Question: Schema:

- - -
Person and Account records are written to databse. Now, i have to link both together. Best practice?
As to the answers, the only way to do that, is to link Accounts with matching a person through special code. Hibernate isn't able to do that.
On the first glance, this seems to be an easy task, but let me explain you the situation:
I have data copies of CSV files from accounts and person. 'Person - Account a related via a 1:n relationship.' I want to import these entities into a 'mysql' database with the help of hibernate. The problem is that the foreign key relationships between Person and Account are only known at runtime. That means, i cannot just write:
'''
// ...
@ManyToOne
@JoinColumn(name = "person_id")
public Person getPerson() {
return person;
}
// ...
'''
Account records are composed of different attribute fields, dependent from the sort of account (SAP accounts have different attributes than AD accounts for instance).
The connection between 'ADSAccount' and Person is done via the attributes 'ADSAccount.SAMAccountName' und 'Person.CentralAccount'. For SAP accounts, the connecting attributes are 'SAPAccount.accn't and 'Person.CentralSAPAccount'. That means, the connecting attributes vary from account type to account type. This said, i have a big problem. How can i tell hibernate at compile time how to connect Account and Person, that is, how shall i define the foreign key relationships?
I do not need to have knowledge of the attribute fields at compile time. 'Person' and 'Account' are associated through a many-to-many relationship with an 'Attribut' Entity. This way i can dynamically add attributes including values (stored in the join table) at runtime!
But the problem with wiring 'Person' and 'Account' still exists. The connecting attributes are only known at runtime and hibernate wants this information at compile time.
(10:25 22.02.2014):
Roman has pointed it out: "Special handling will be needed during import as import code will need to find person_id based on business key of Account." This is exactly my actual problem i could need assistance for. The bruteforce approach would be to loop all accounts and to look for everyone of them for a matching person = "Amount of Accounts" (loaded into a List) x "Amount of Person" (a db hit for every person) operations. This caused a stackoverflow in my program.
How could this special handling look like?
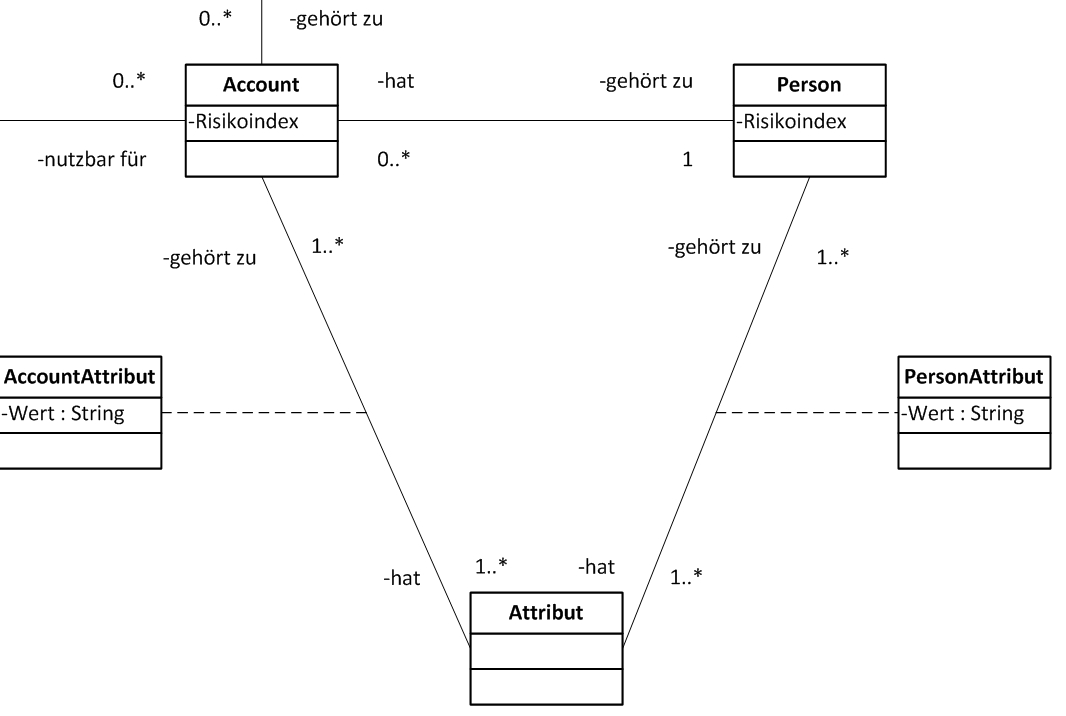
Answer: You basically want to represent association in some generalized form. And generalization nature is that you want to have attributes names which are used to link object to be dynamic.
Hibernate does not support this.
It seems to me that main source of your problem is that type of Account and field which should be used is known in runtime but this is easy to overcome by using surrogate key.
. If this is the case just base the association not on business key of 'Account' but on surrogate key of 'Person'. This is straightforward to express in hibernate mapping either using FK in account table or using separate table. This allows to add new types of Accounts without changing the model (if you need this otherwise just create abstract 'Account' with subclass per account type).
Special handling will be needed during import as import code will need to find person_id based on business key of 'Account'.